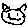
Label: cat